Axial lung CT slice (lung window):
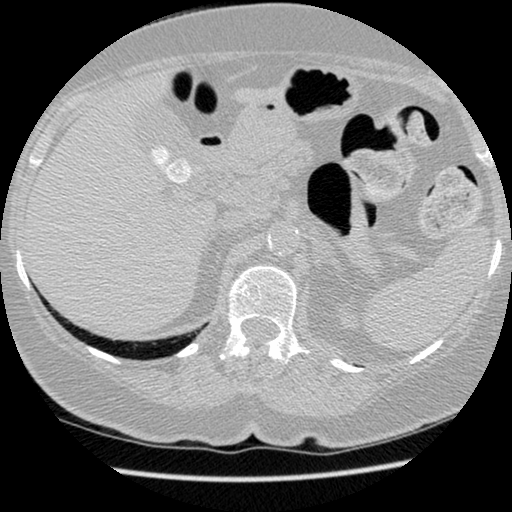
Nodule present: no